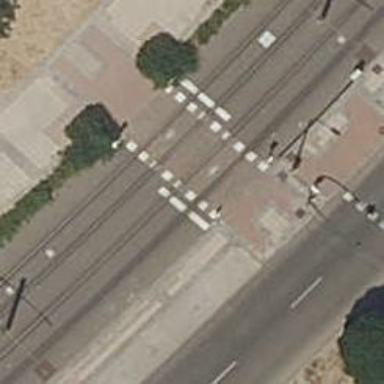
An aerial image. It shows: Railway crossing with traffic signals.